Question: I'm trying to read a Log4net XMLLayout output log file using Log4View.
'''
<?xml version="1.0"?>
<log4net>
<appender name="fileAppender" type="log4net.Appender.FileAppender">
<!-- Note: Be sure that your user has the rights to write to this directory. -->
<file value="C: emp\logFile1.xml" />
<appendToFile vlaue="true" />
<encoding value="unicodeFFFE" />
<layout type="log4net.Layout.XmlLayout" />
</appender>
<root>
<level value="ALL" />
<appender-ref ref="fileAppender" />
</root>
</log4net>
'''
- log4net configured to output an XmlLayout.
---
'''
<?xml version="1.0"?>
<!DOCTYPE log4net:events SYSTEM "log4net-events.dtd" [<!ENTITY data SYSTEM "abc">]>
<log4net:events version="1.2" xmlns:log4net="http://logging.apache.org/log4net/schemas/log4net-events-1.2>
<log4net:event logger="hgmqtest._Default" timestamp="2011-03-28T11:07:57.<PHONE>:00" level="INFO" thread="9" domain="5321f0e4-1-129457963430674694" username="DOTNET_4_WORK\leeand00">
<log4net:message>BEGIN: Page_Load</log4net:message>
<log4net:properties>
<log4net:data name="log4net:HostName" value="DOTNET_4_WORK" />
</log4net:properties>
</log4net:event>
...
</log4net:events>
'''
- Output of log4net log file.
I've got the tags surrounding the logging statements just as <URL>.
---

When I drag my log file into log4view I specify that the Layout of the file is XML.
---
But when Log4View starts trying to read the xml file logFile1.xml there are no statments being displayed. I keep hitting the area of my application that should cause the log statments to be displayed, but nothing happens in Log4View, although the new statements are being added to the log file.
Any ideas why this might not be working?
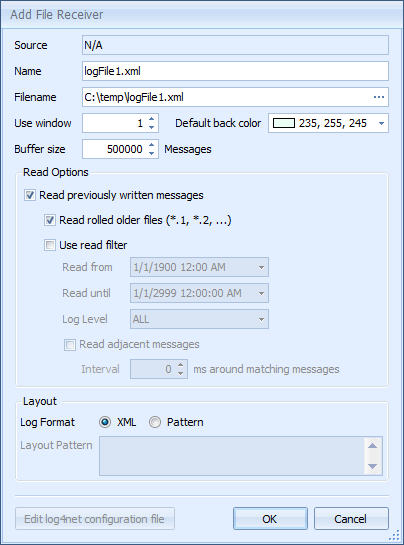
Answer: i had the same problem.
it's a bug. they fixed it in the newest beta release.(Ver.2011.1.205.5)
navigate log4view download page, click beta releases tab and get the beta version.